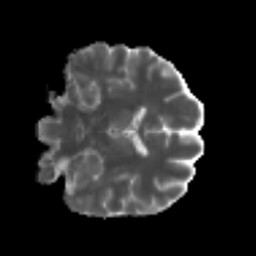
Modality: MD
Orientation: coronal
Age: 48
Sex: male
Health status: healthy
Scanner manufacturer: siemens
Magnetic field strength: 3 T
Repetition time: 3.6 s
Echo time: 0.0964 s